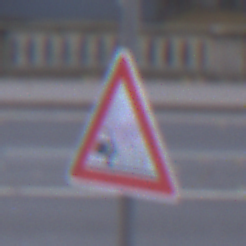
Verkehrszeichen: SplittSchotter
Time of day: SunriseSunset
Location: Outdoor (Urban)
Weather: PartlyCloudy
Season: NotSpecified
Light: Natural